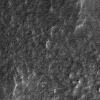
Atmospheric dust classification: not_dusty